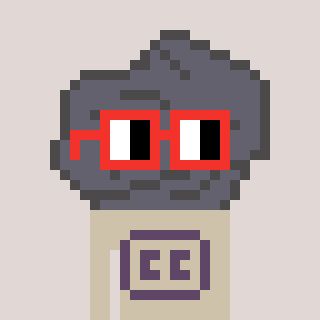
a pixel art character with square red glasses, a rock-shaped head and a bege-colored body on a warm background